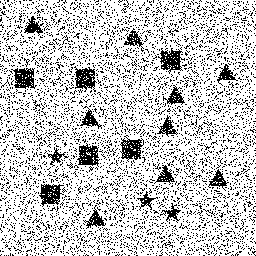
Squares: 6
Triangles: 9
Stars: 3
Total shapes: 18